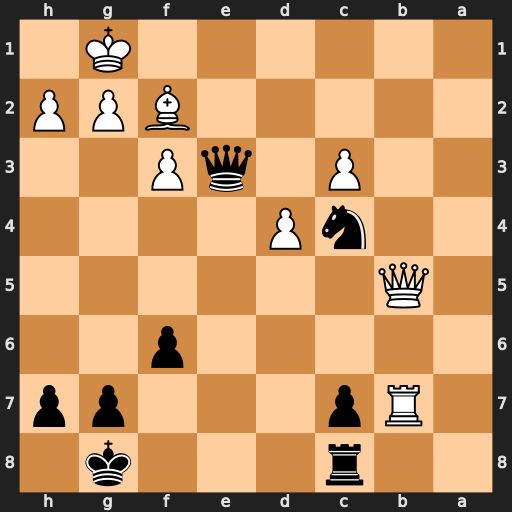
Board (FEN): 2r3k1/1Rp3pp/5p2/1Q6/2nP4/2P1qP2/5BPP/6K1
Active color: b
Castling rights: -
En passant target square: -
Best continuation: Qc1+ Be1 Qxe1#